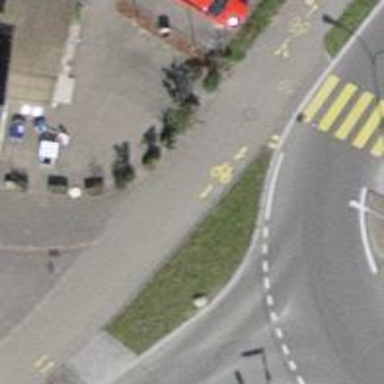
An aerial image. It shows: Cycleway.